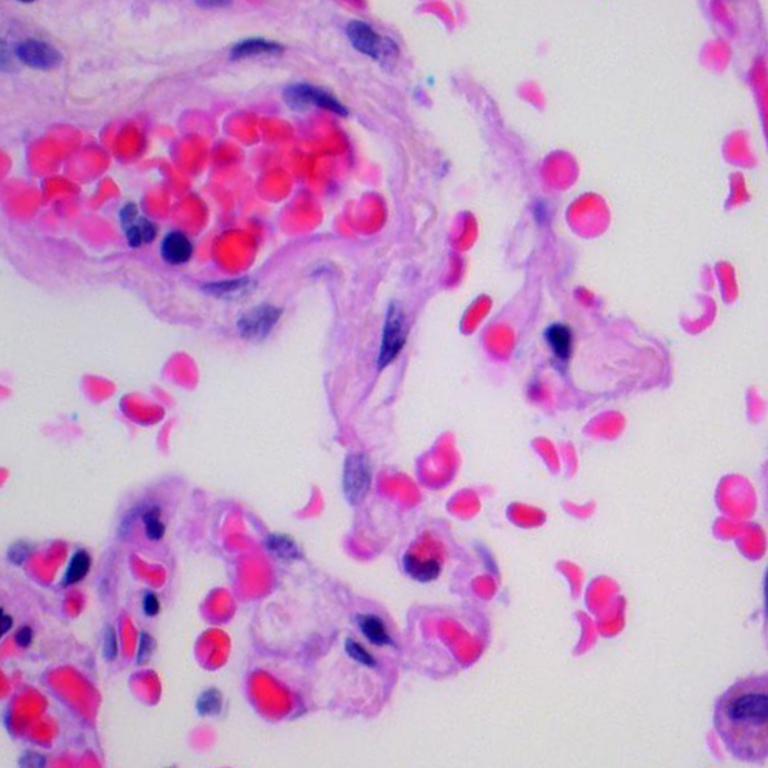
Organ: lung
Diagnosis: benign